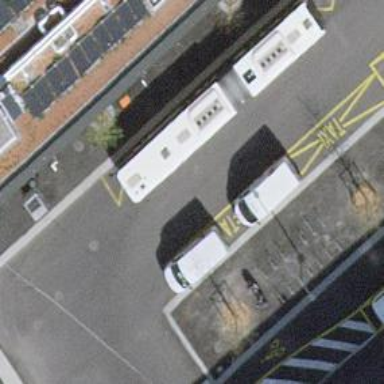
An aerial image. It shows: Bicycle parking area with stands.